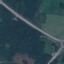
Land use / land cover class: Highway